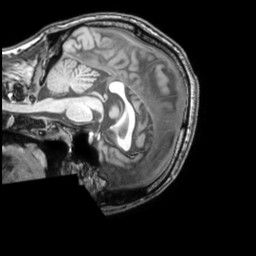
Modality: T1w
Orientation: sagittal
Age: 30
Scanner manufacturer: philips
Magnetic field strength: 3 T
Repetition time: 0.007 s
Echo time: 0.003501 s